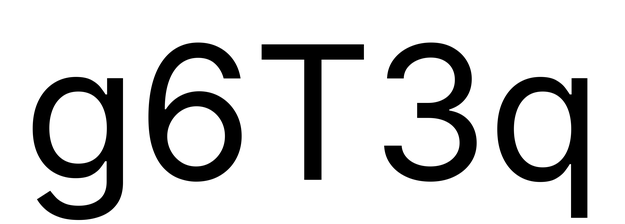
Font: Inter_Regular